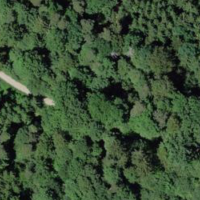
EUNIS habitat code: 44
Species observed at this site:
Acer campestre